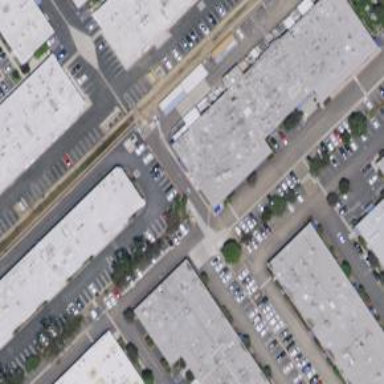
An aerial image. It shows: Industrial building.